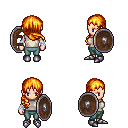
a pixel art fantasy rpg character, female body template, human, light skin, white sleeveless shirt, teal pants, light blonde right-swept hairstyle, white cloth bandages, metal boots, shield, four views (front, back, left, right), 2x2 character sprite sheet, small pixel art, hard edges, no anti-aliasing